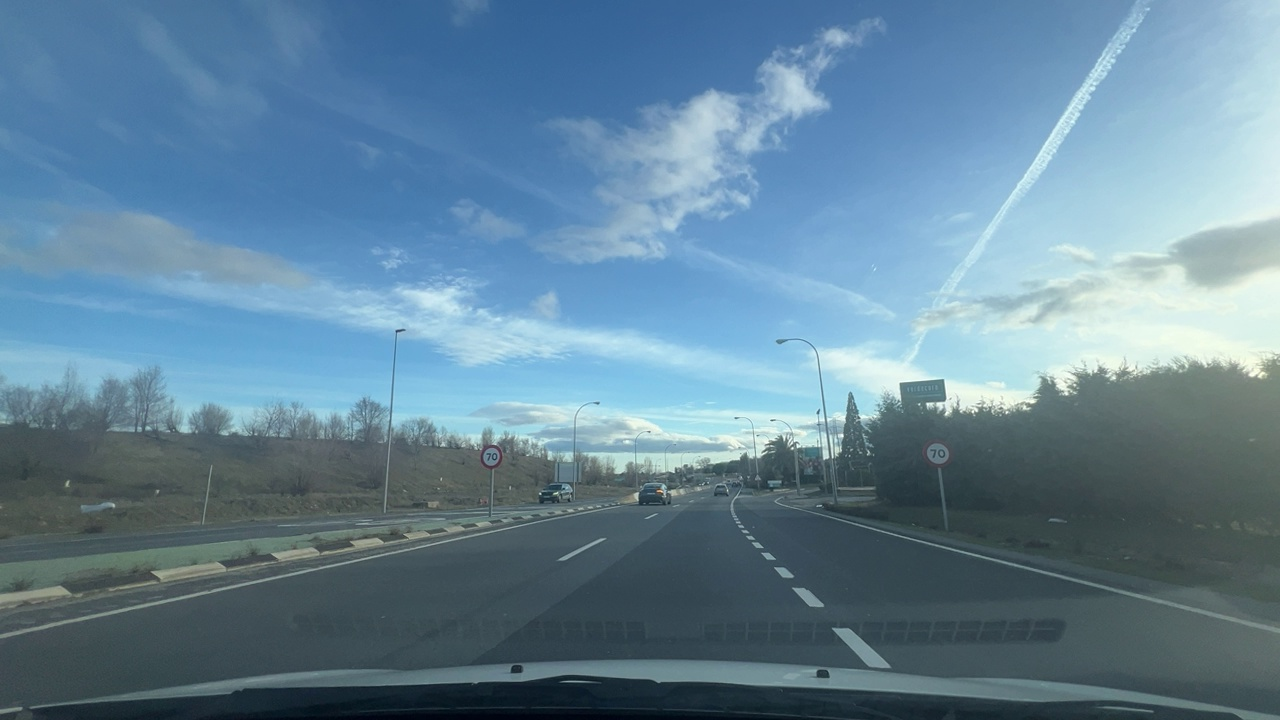
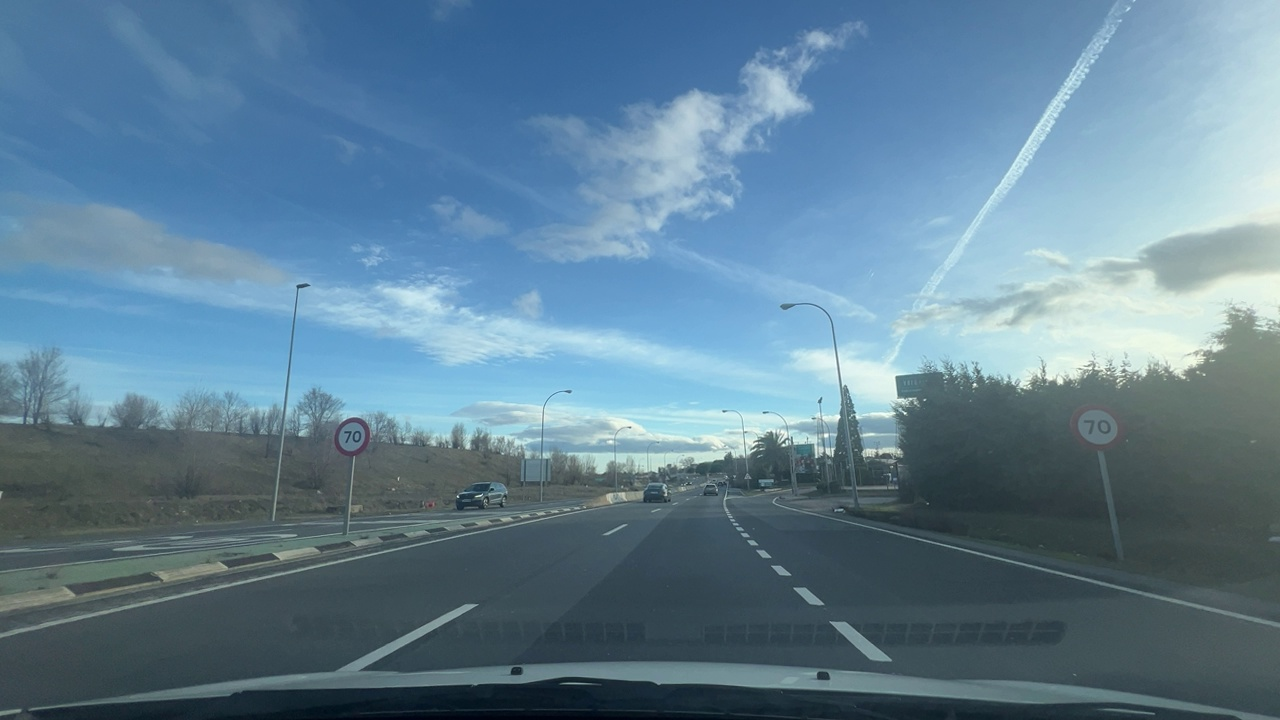
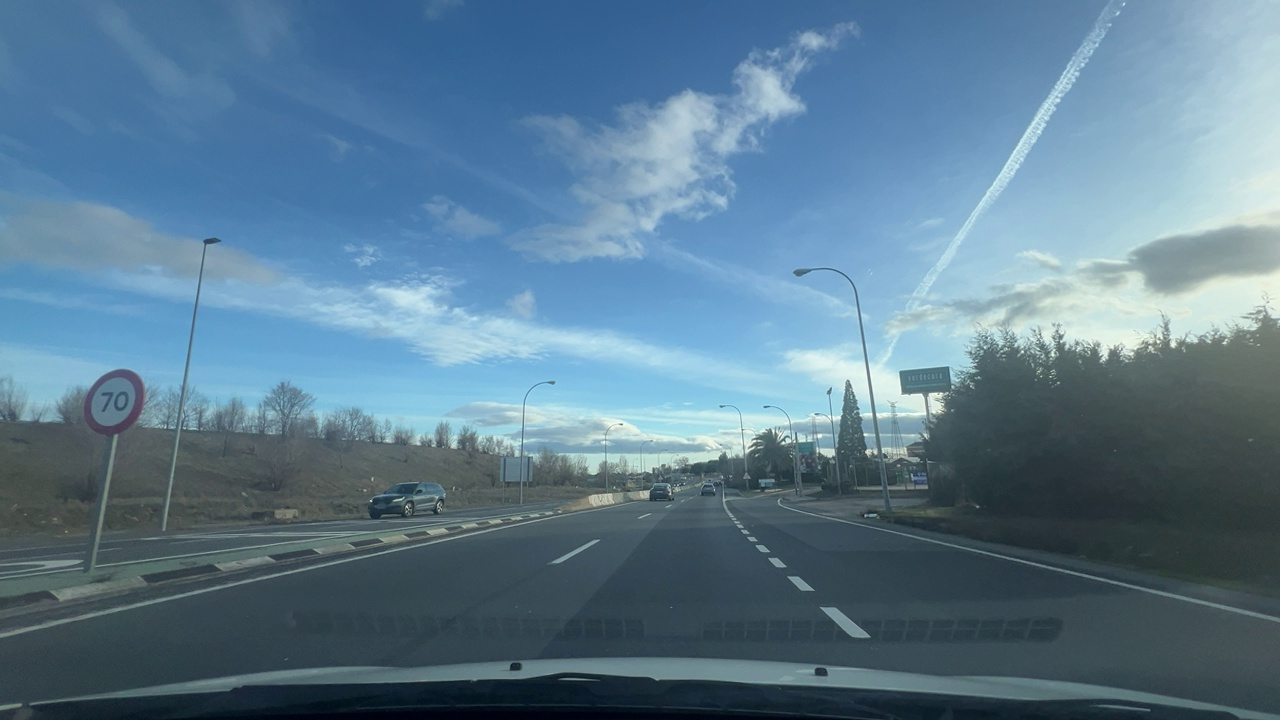
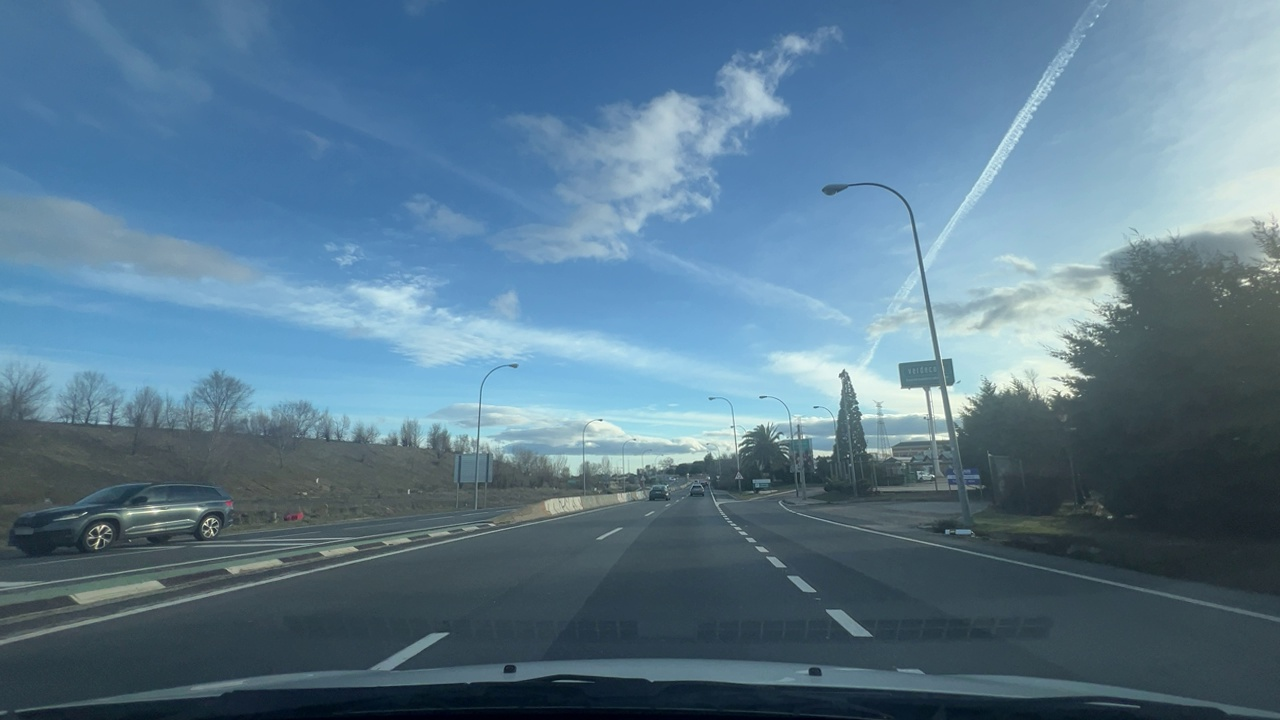
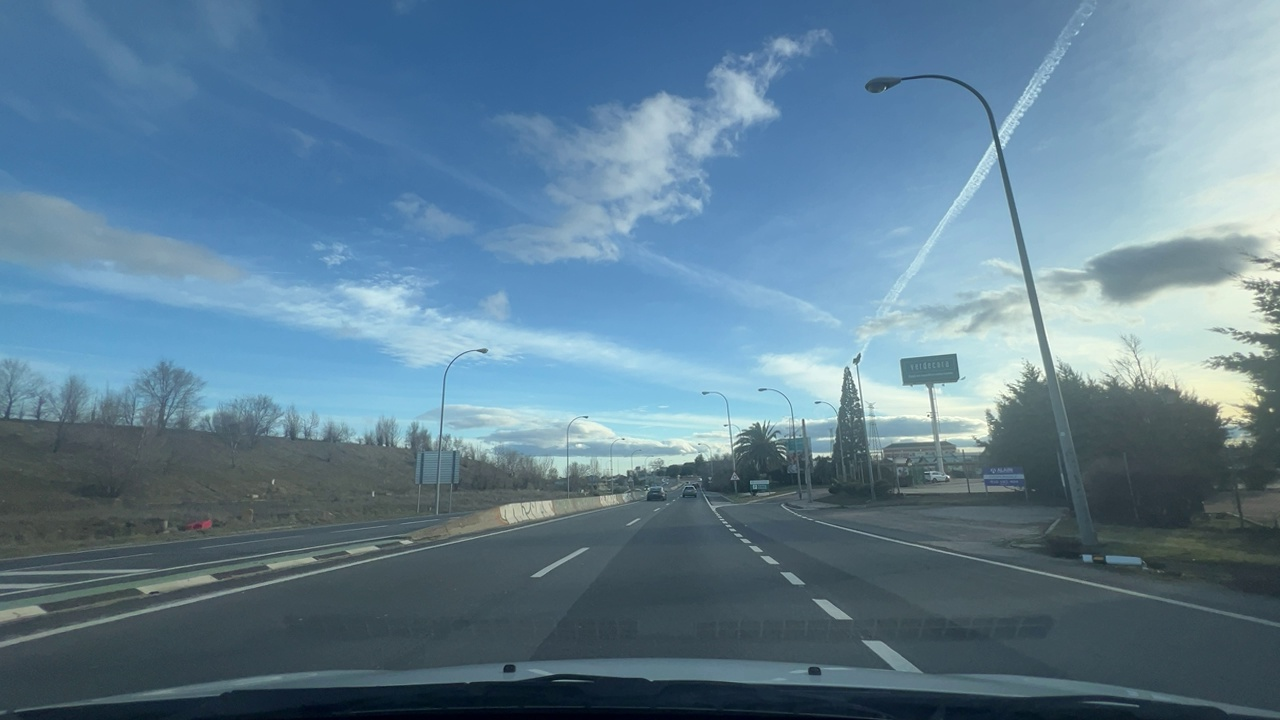
Situation: Speed limit adaptation
Question: Are multiple speed limit signs with different values visible?
Answer: No
Reasoning: Two speed limit signs displaying the same values appear sequentially.

Situation: Speed limit adaptation
Question: Is there a speed limit sign regulating the ego lane?
Answer: Yes
Reasoning: A speed limit sign is positioned on the roadside facing the ego direction of travel.

Situation: Speed limit adaptation
Question: What speed value is displayed on the visible speed limit sign?
Answer: 70
Reasoning: The visible speed limit sign displays 70 km/h.

Situation: Speed limit adaptation
Question: Is the ego vehicle traveling on a highway?
Answer: Yes
Reasoning: Multiple wide lanes and highway-style signage indicate a highway environment.

Situation: Speed limit adaptation
Question: Is the ego vehicle entering or exiting a highway?
Answer: No
Reasoning: The vehicle is already visibly travelling inside the highway

Situation: Speed limit adaptation
Question: Are speed bumps, crosswalks, or construction-related obstacles present in the ego lane?
Answer: No
Reasoning: There are no external objects on the path of the ego vehicle